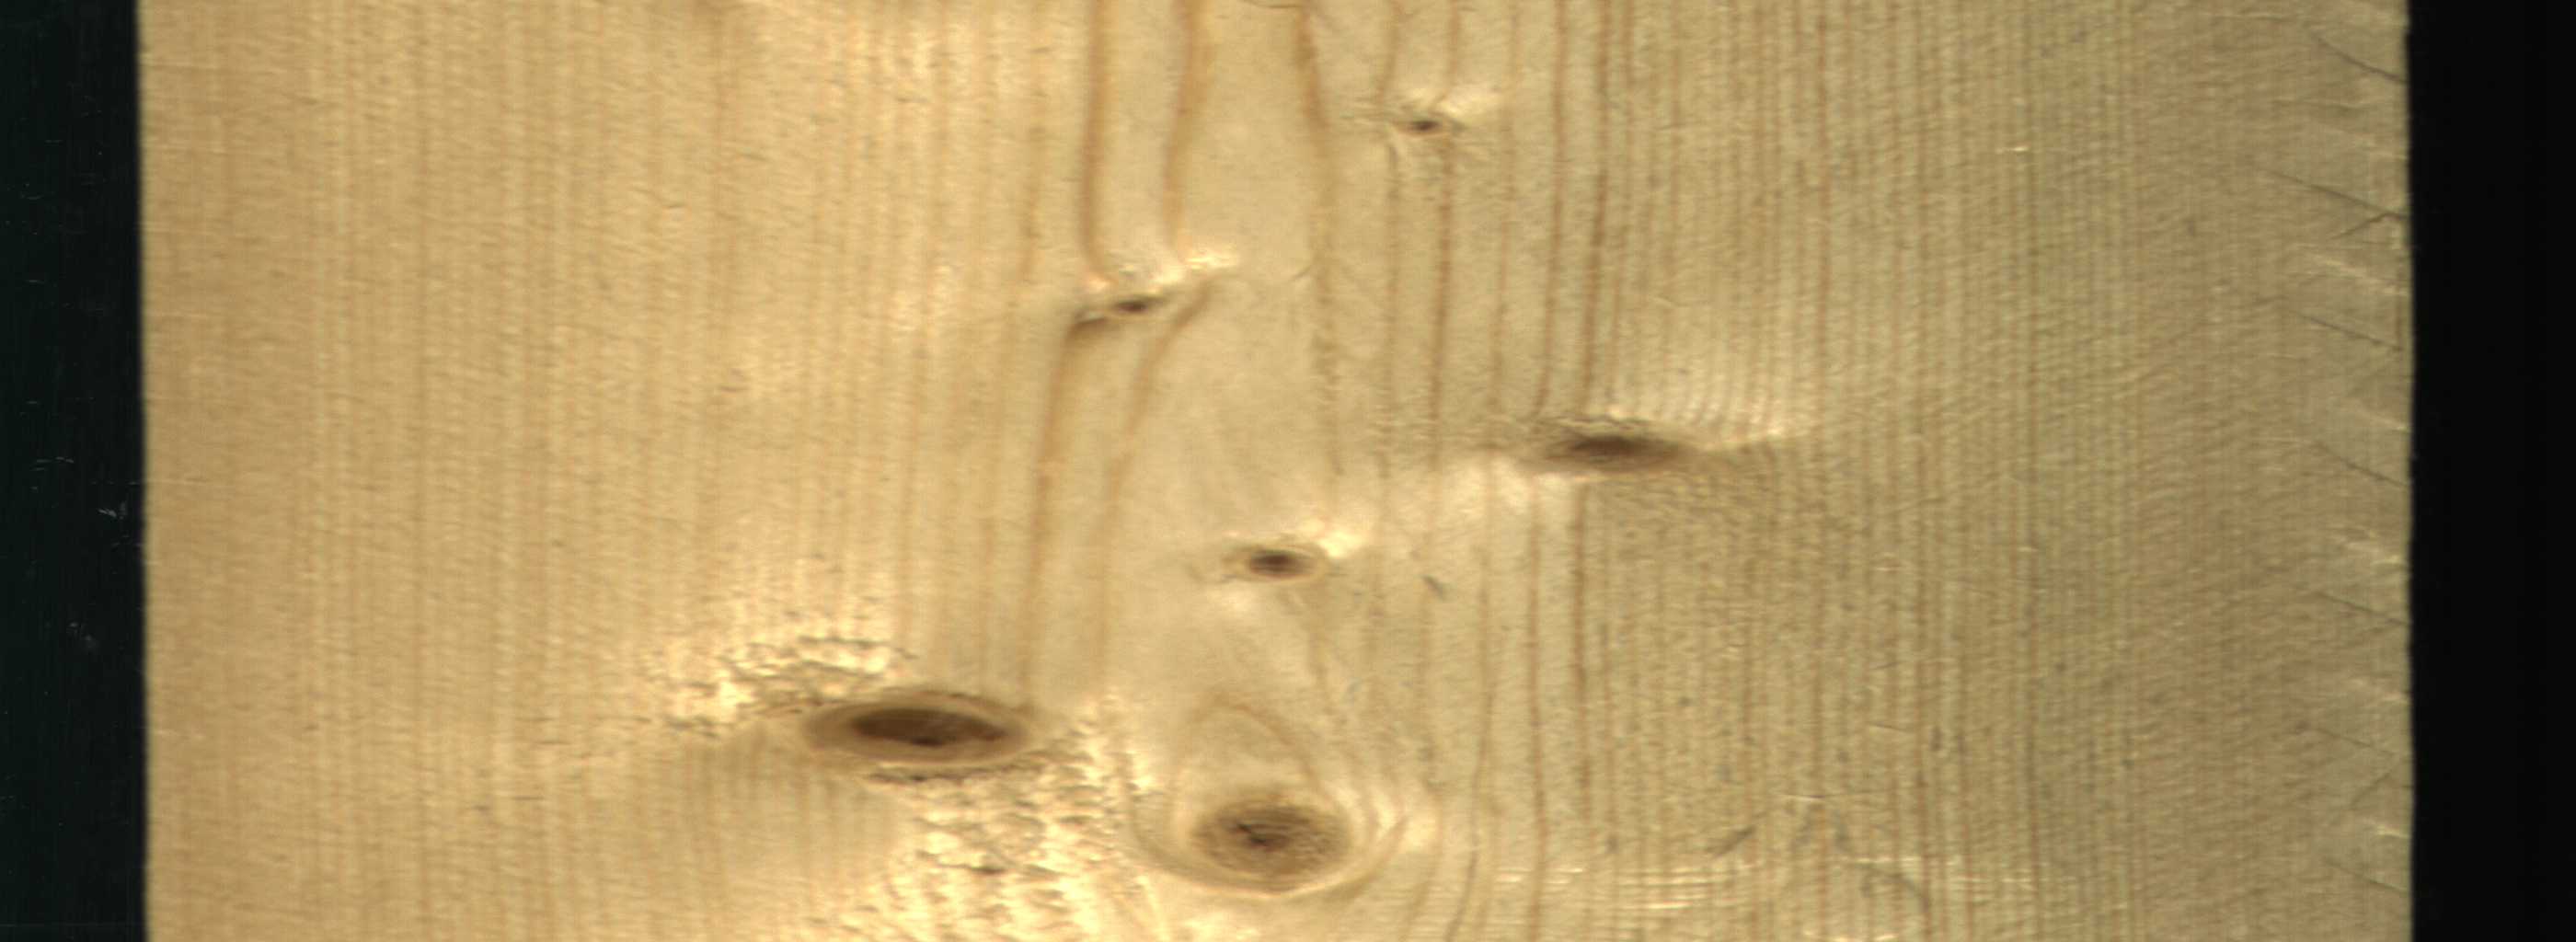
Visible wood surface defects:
Dead_Knot
Live_Knot
Live_Knot
Live_Knot
Live_Knot
Live_Knot